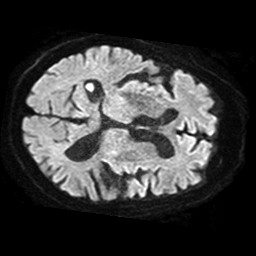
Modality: TRACE
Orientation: axial
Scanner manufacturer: philips
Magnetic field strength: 1.5 T
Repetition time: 3.652 s
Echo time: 0.09257 s